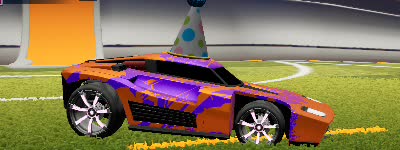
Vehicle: breakout